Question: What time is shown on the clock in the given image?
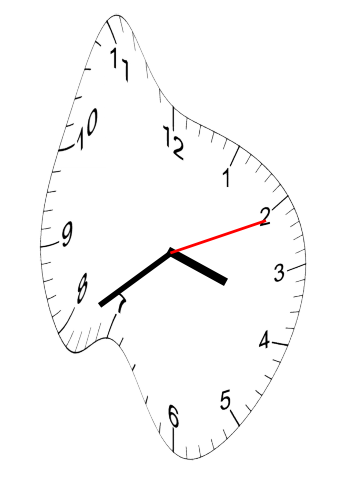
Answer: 03:39:11